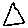
Label: triangle